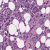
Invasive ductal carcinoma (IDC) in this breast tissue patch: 1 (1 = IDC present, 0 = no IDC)